Aerial crown-view tile of a tropical tree (Barro Colorado Island, Panama), acquired 20240813:
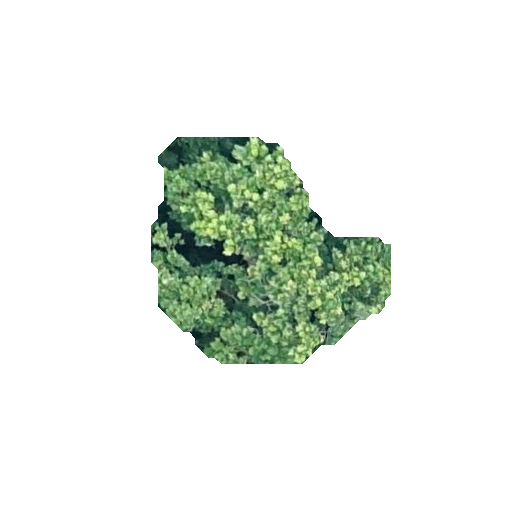
Species: Anacardium excelsum
GBIF accepted scientific name: Anacardium excelsum
Crown area: 58.198 m²